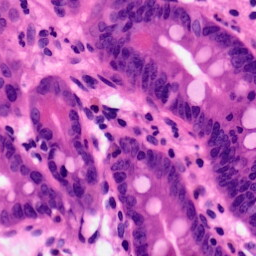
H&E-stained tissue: Pancreatic